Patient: sex M, age 64
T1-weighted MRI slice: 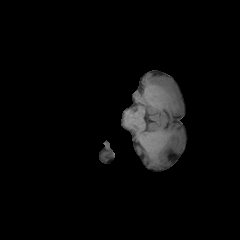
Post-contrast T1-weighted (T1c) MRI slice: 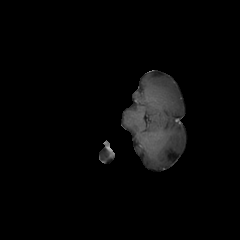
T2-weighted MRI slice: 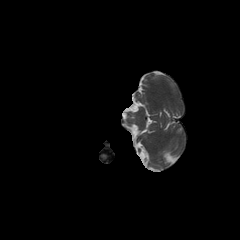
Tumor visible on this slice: no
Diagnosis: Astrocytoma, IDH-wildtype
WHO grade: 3